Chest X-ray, AP view. Patient: 19 years old, sex M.
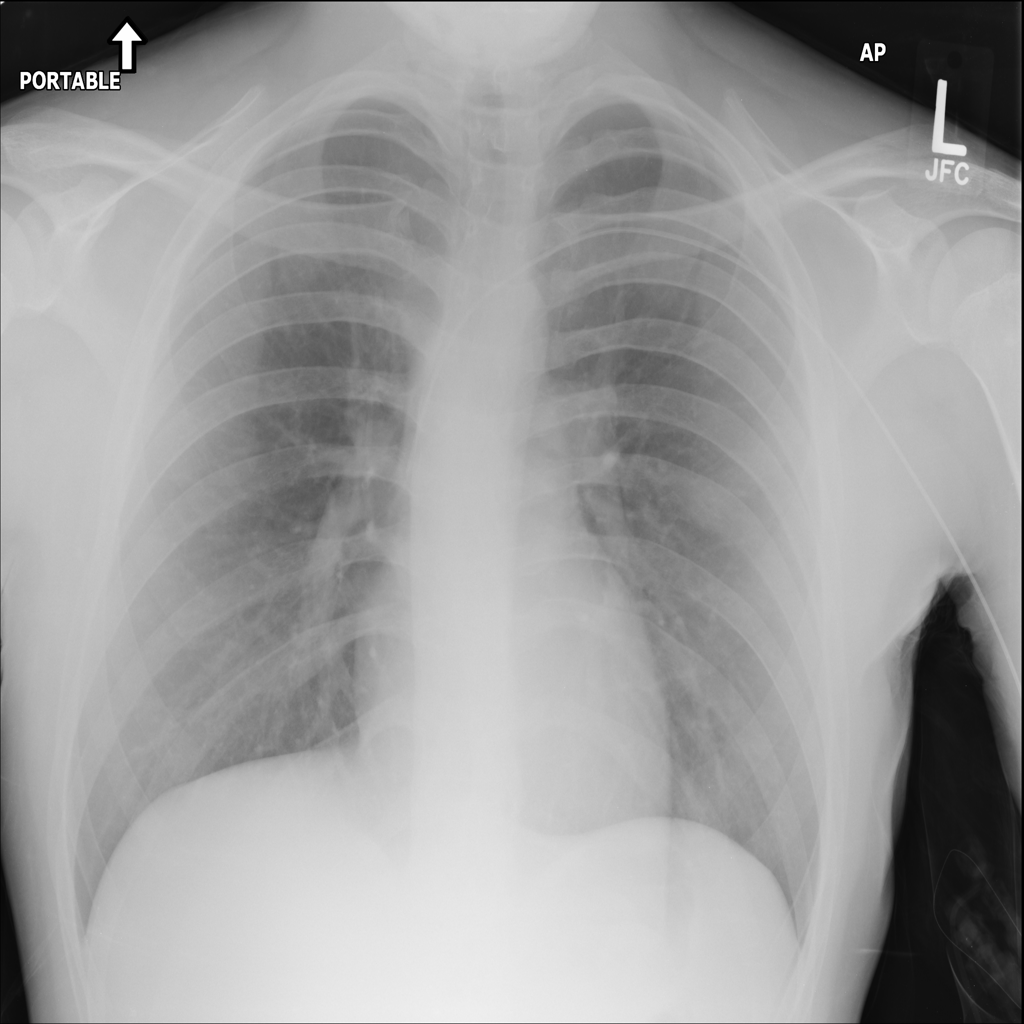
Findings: No Finding